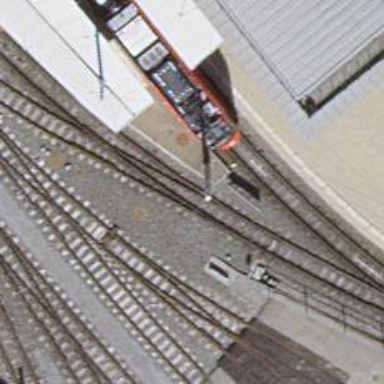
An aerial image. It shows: Narrow gauge railway with electrified contact lines.